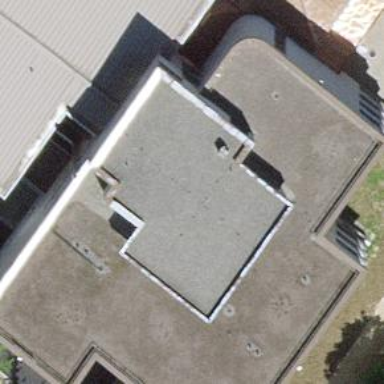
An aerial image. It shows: School building.